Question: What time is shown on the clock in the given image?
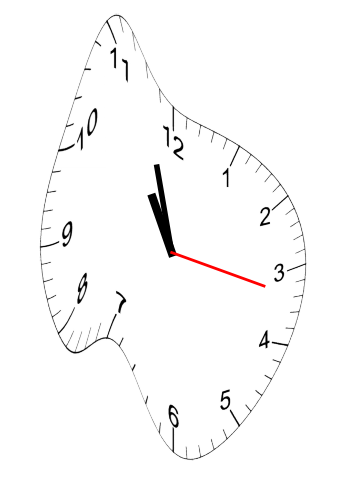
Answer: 10:57:17